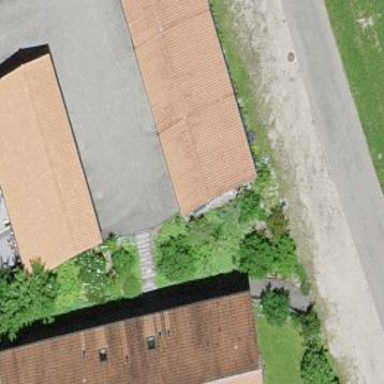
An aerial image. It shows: View of roof of building.